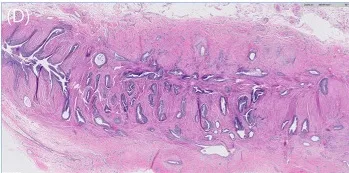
Anatomy of right kidney and right ureter and histopathology of right ureter stained with hematoxylin and eosin (H&E) staining. (D) Numerous invaginated folds of uroepithelium are observed at the right ureteral malformation. H&E, x20, Scale bar = 500 mum.
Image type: pathology (h&e)